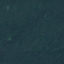
Label: Forest